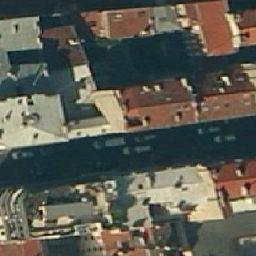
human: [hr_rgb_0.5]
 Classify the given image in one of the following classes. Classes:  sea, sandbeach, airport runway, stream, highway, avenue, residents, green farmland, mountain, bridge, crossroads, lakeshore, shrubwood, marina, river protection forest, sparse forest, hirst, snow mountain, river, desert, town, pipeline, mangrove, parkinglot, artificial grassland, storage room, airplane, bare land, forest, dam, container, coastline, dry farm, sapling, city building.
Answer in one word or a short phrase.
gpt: city building